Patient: sex F, age 73
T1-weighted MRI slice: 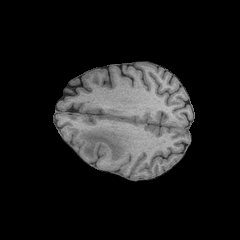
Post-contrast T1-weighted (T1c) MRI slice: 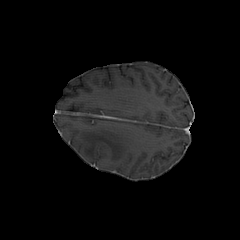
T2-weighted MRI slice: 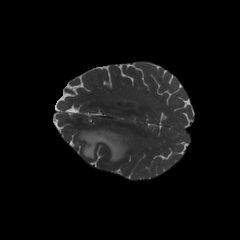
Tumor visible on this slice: yes
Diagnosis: Glioblastoma, IDH-wildtype
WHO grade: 4